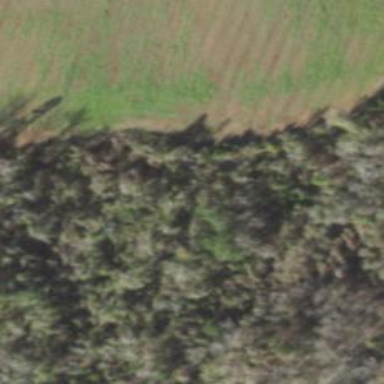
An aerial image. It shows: Mixed woodland with various types of leaves.